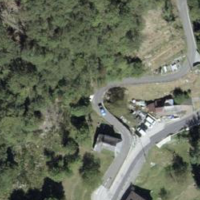
EUNIS habitat code: 41
Species observed at this site:
Asplenium septentrionale
Asplenium trichomanes
Sedum album
Sylvia atricapilla
Turdus merula